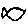
Label: fish